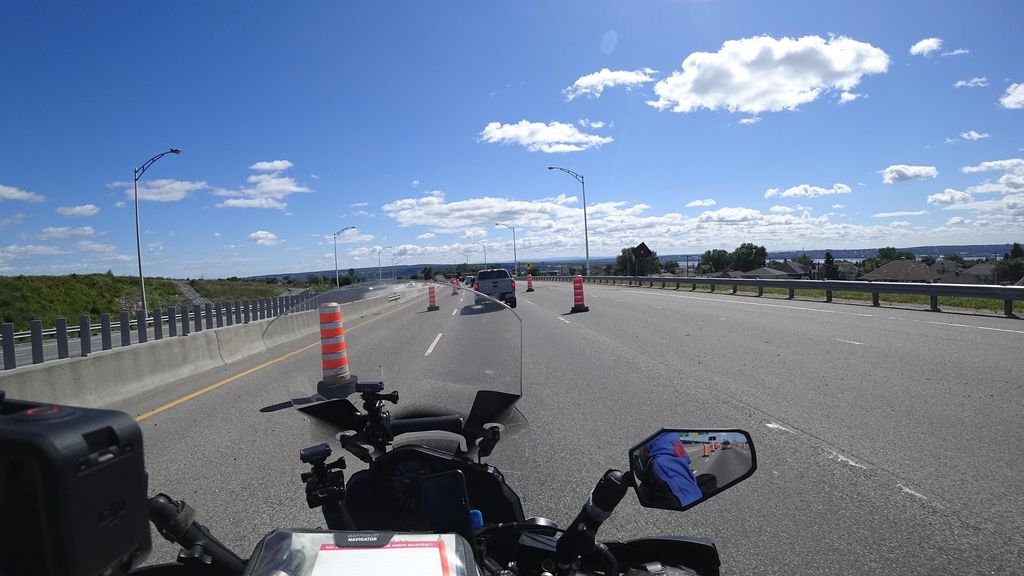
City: quebec_city